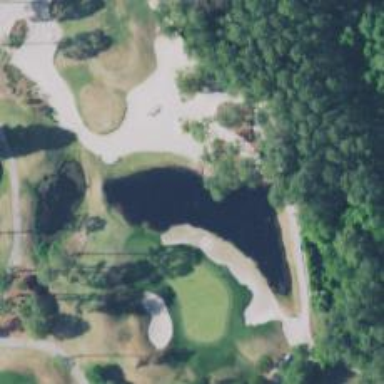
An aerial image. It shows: View of golf hole.